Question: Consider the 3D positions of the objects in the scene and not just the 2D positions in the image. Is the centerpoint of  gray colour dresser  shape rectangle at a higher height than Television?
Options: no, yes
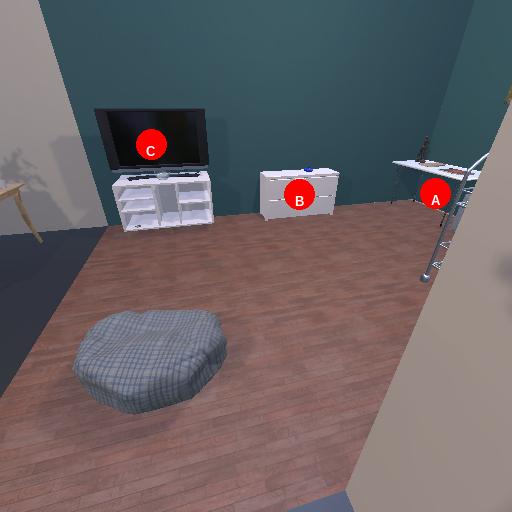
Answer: no